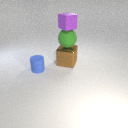
large brown metal cube below small purple rubber cube